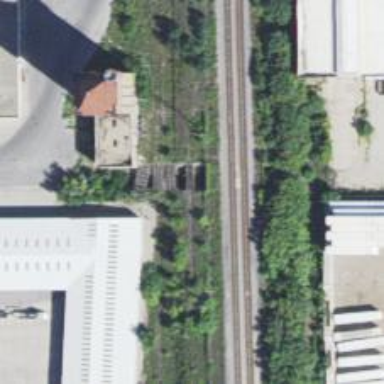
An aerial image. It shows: Disused railway bridge.